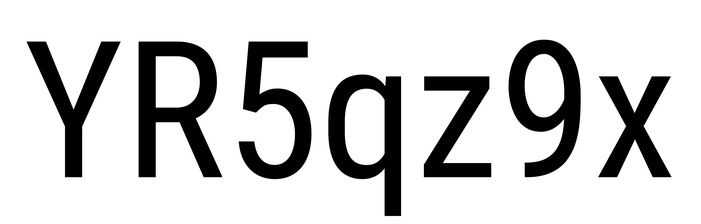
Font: Roboto_Condensed_Regular